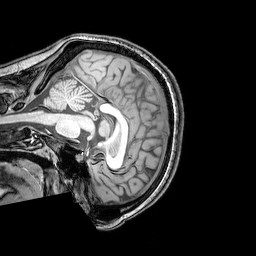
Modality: T1w
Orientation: sagittal
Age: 22
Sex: female
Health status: healthy
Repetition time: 0.081 s
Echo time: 0.037 s